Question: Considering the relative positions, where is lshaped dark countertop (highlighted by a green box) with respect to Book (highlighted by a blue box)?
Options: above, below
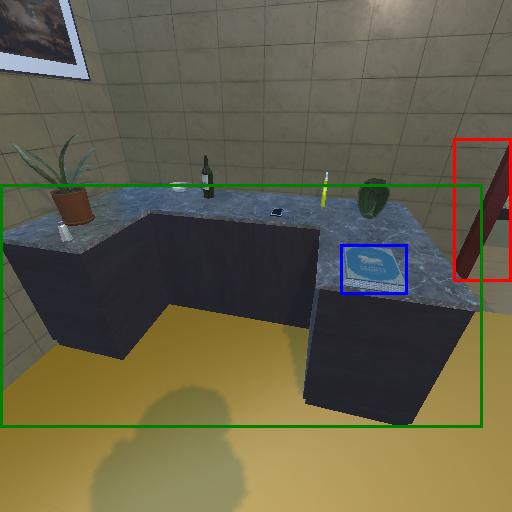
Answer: above